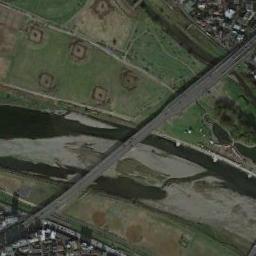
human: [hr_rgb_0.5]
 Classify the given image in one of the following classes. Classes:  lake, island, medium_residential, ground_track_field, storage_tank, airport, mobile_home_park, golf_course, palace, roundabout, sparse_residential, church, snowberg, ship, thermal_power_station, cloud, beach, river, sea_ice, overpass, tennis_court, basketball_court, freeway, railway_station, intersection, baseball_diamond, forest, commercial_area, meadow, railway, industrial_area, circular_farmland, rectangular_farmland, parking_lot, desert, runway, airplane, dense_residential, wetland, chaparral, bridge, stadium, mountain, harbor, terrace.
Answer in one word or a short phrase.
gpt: bridge